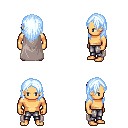
a pixel art fantasy rpg character, male body template, human, tanned skin, gray cape, metal pants, white cyan long hairstyle, four views (front, back, left, right), 2x2 character sprite sheet, small pixel art, hard edges, no anti-aliasing